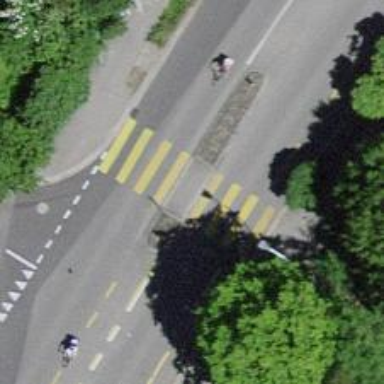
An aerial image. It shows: Residential road with asphalt surface. There are sidewalks on both sides and designated cycle lane on the left.